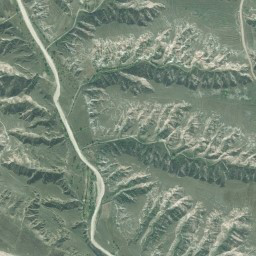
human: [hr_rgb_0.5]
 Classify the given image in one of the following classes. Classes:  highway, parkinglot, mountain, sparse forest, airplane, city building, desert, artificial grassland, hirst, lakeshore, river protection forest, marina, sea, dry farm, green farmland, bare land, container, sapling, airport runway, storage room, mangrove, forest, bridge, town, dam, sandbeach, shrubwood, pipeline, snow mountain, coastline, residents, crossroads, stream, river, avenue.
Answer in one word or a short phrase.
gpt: mountain